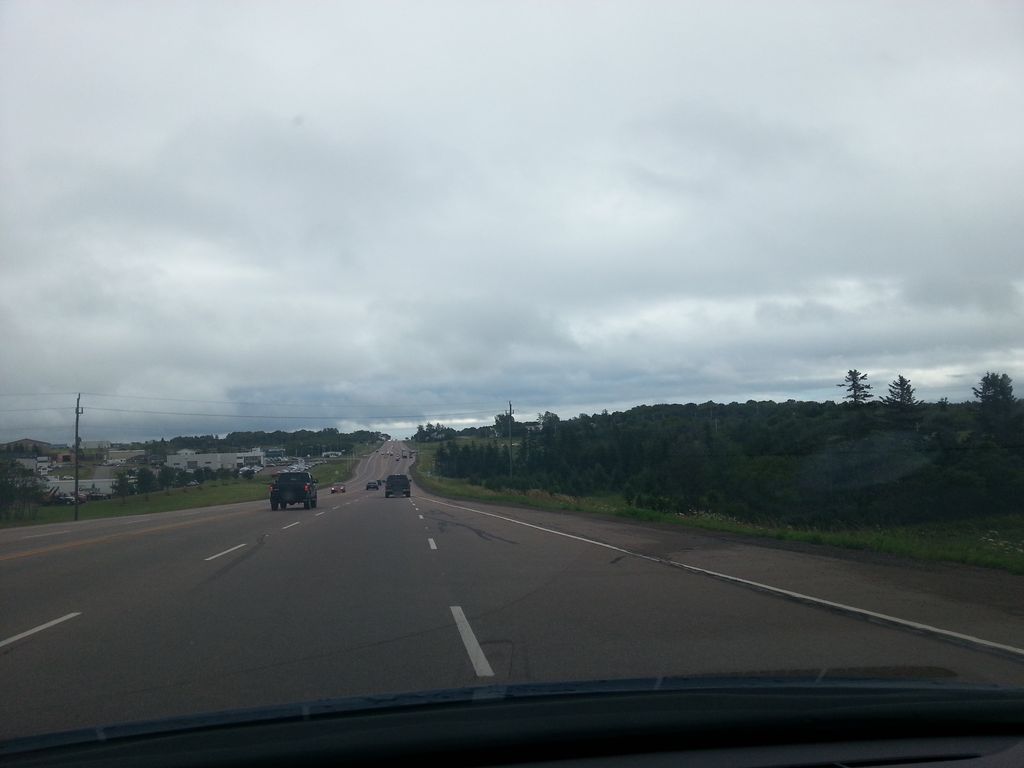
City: charlottetown